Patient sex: F
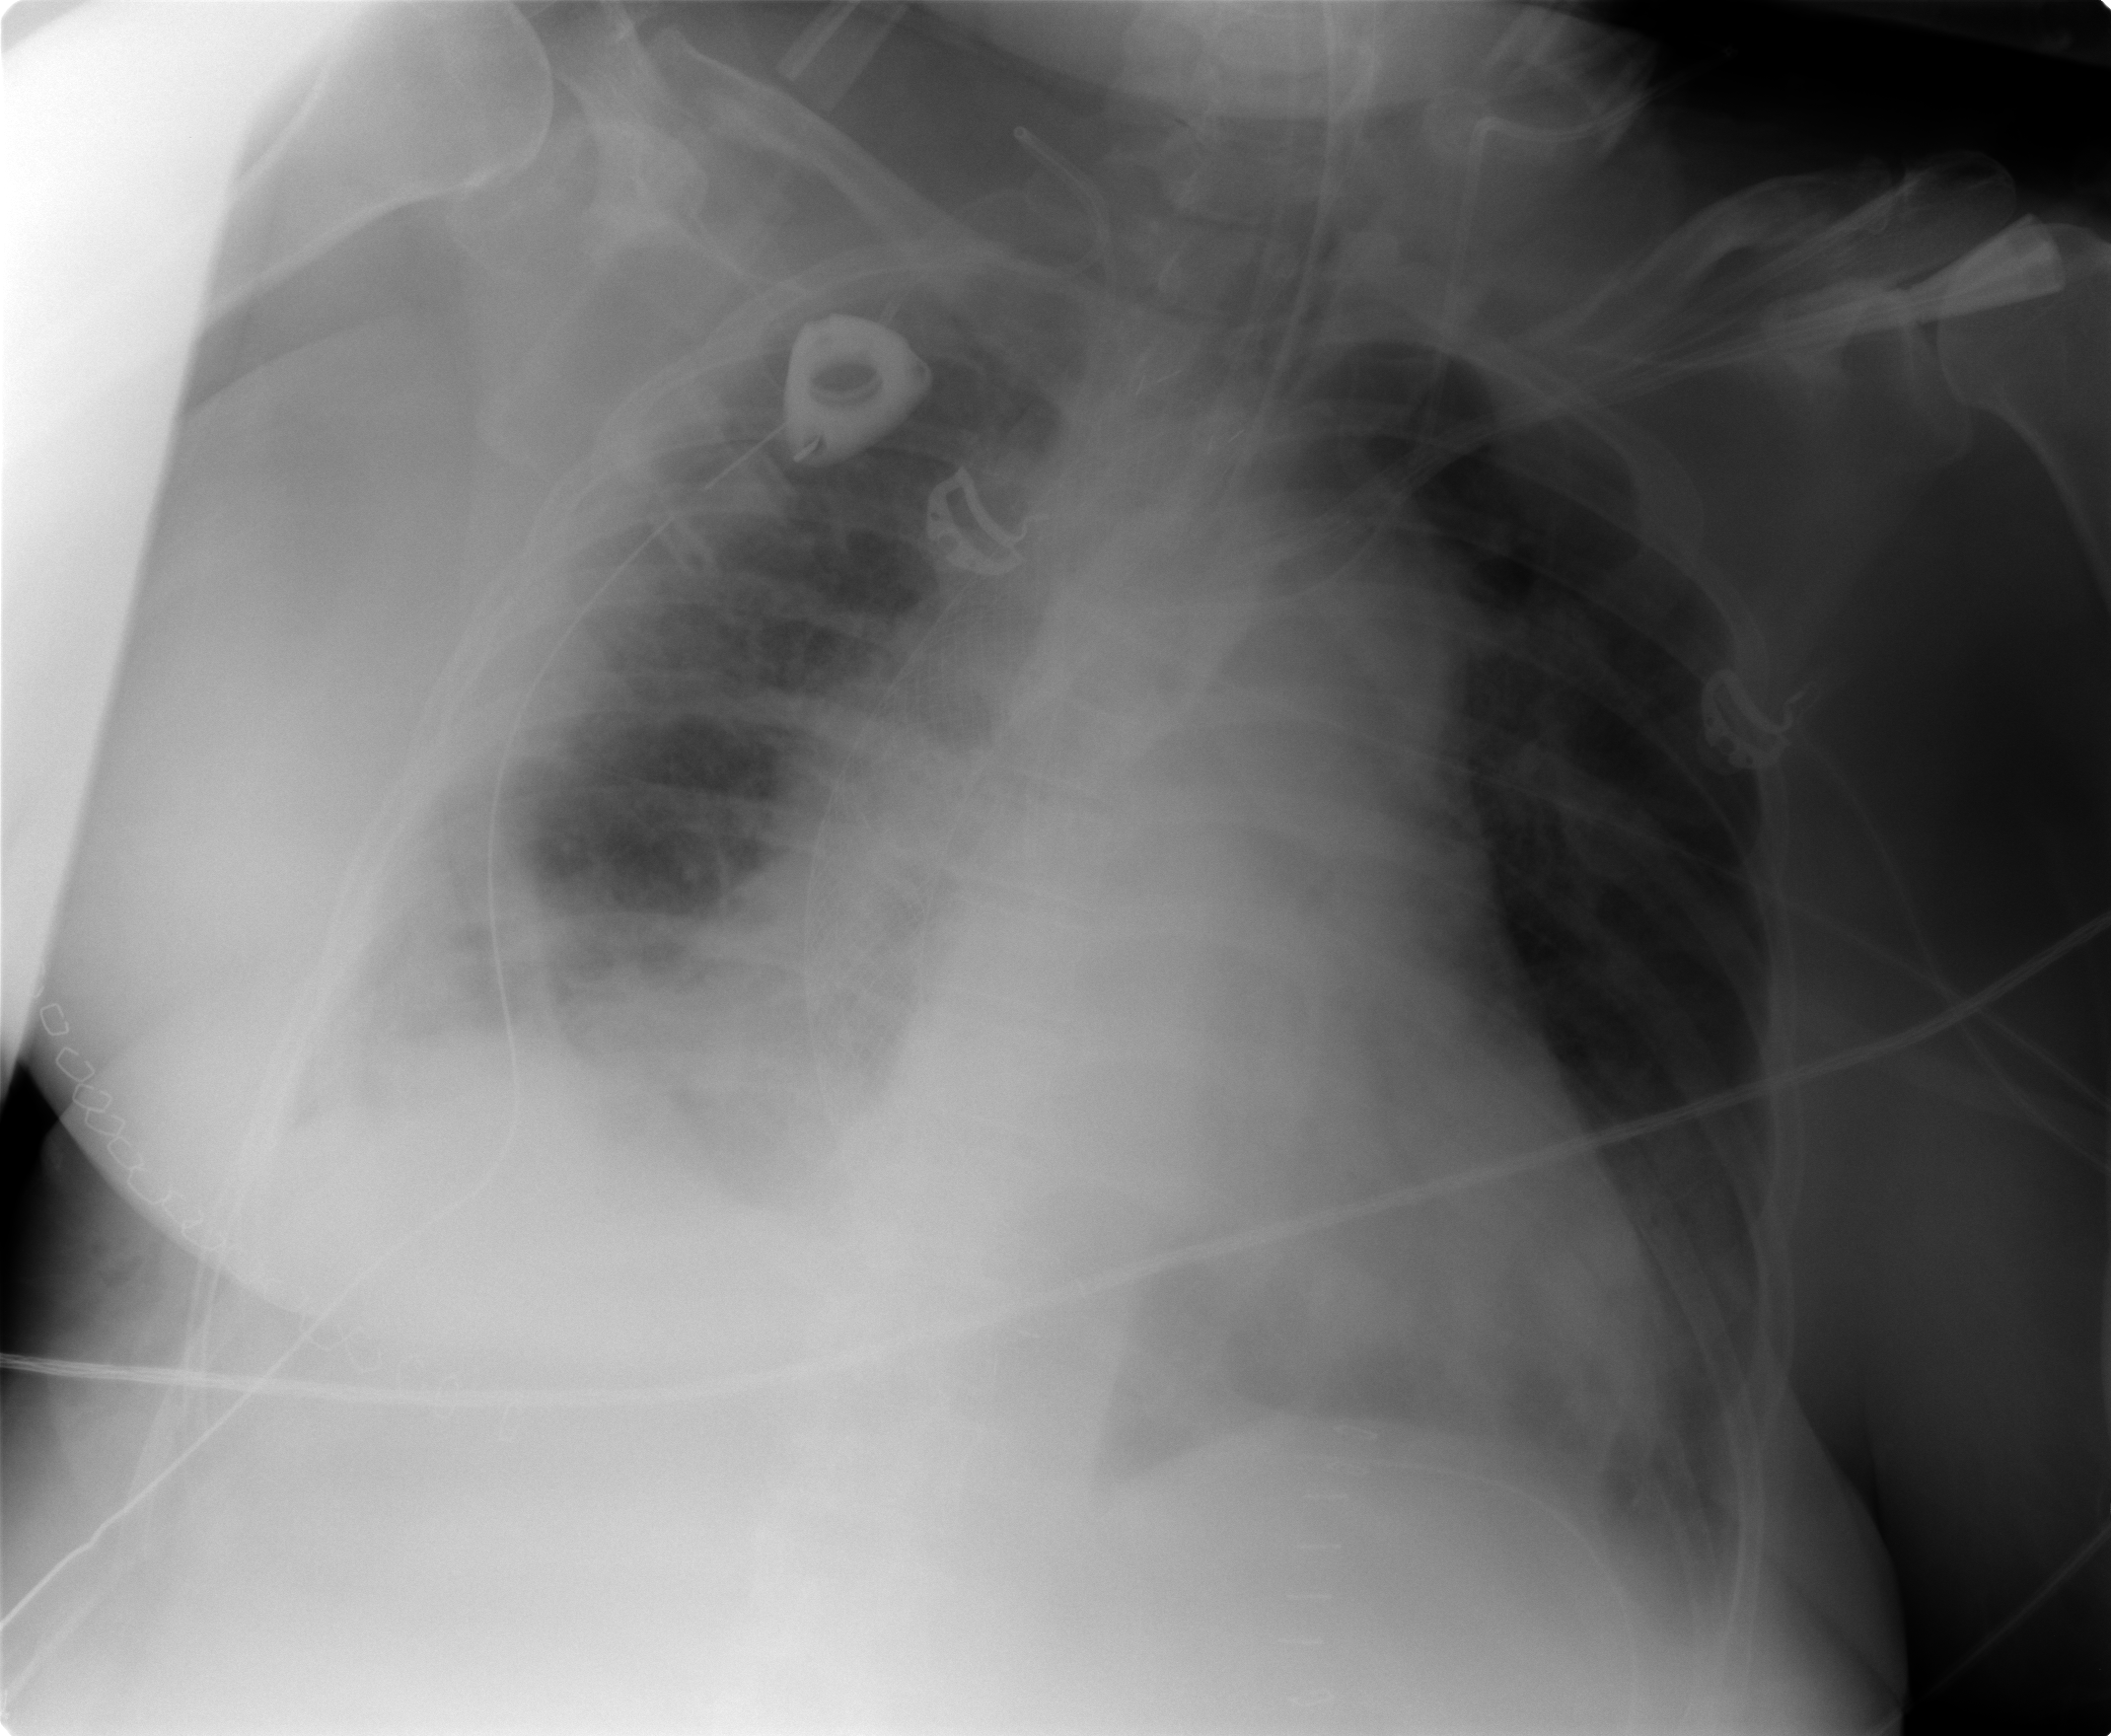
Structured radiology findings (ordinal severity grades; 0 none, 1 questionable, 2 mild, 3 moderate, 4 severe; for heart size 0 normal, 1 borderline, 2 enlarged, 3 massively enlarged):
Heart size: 3
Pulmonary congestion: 0
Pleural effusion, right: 2
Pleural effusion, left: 2
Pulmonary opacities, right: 2
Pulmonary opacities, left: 2
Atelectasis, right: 2
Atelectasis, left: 2